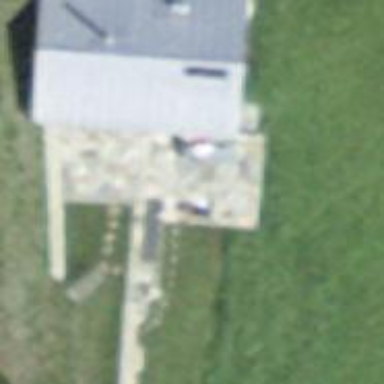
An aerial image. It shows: Gabled hut with triangular roof shape.